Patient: sex F, age 71
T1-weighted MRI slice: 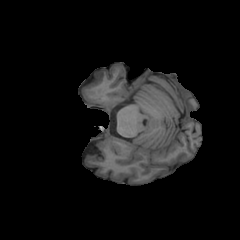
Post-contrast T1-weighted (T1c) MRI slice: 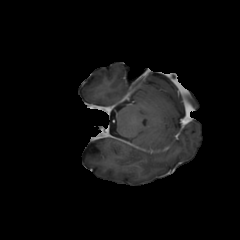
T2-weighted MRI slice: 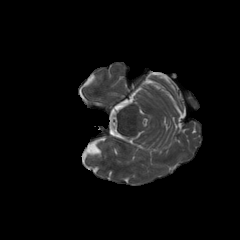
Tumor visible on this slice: no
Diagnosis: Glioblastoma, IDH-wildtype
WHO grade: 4